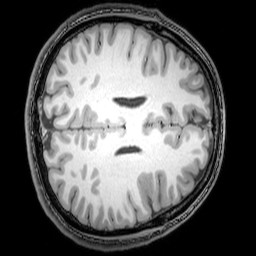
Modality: T1w
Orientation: axial
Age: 24
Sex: male
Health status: healthy
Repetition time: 0.081 s
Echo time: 0.037 s